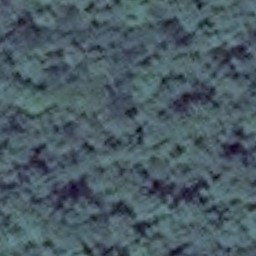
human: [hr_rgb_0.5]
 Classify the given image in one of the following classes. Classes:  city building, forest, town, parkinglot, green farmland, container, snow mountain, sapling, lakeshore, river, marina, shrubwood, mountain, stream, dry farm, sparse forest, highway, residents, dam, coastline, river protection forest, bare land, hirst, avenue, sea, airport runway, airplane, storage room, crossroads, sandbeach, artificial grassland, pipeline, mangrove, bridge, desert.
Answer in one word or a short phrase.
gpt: forest